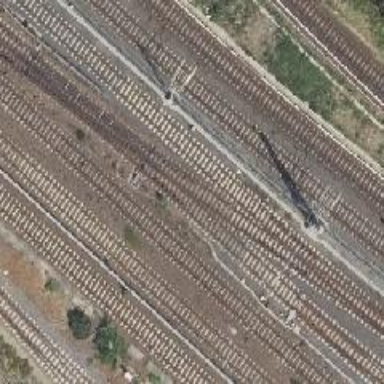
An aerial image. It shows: Railway yard.